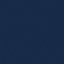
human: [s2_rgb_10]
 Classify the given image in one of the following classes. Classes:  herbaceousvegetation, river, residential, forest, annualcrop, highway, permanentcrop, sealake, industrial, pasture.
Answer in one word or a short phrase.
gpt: SeaLake